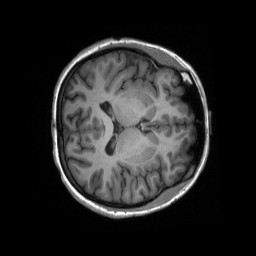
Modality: T1w
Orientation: axial
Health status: healthy
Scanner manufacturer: siemens
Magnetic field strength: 3 T
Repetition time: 2.3 s
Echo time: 0.00228 s